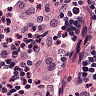
Metastatic tissue present: no